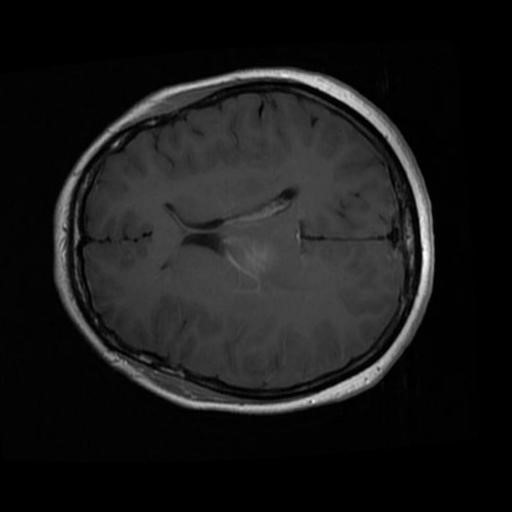
Label: brain_menin